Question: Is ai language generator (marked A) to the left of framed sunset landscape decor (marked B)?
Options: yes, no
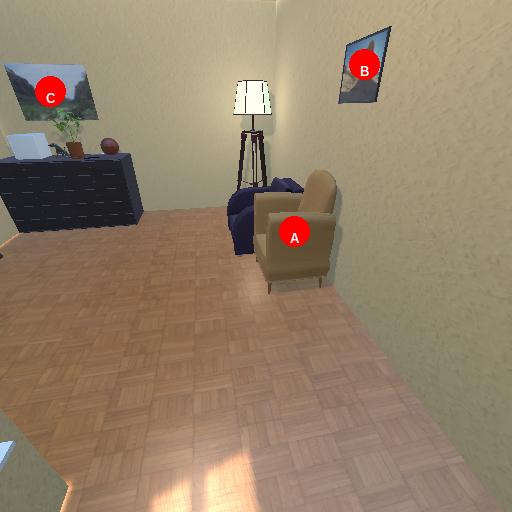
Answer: yes